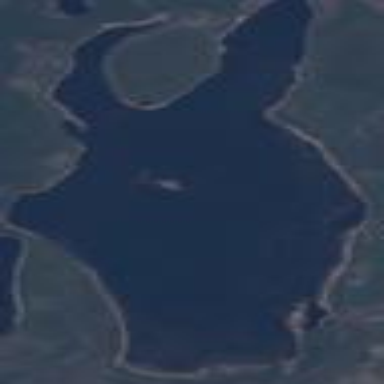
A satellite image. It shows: Serene lake.